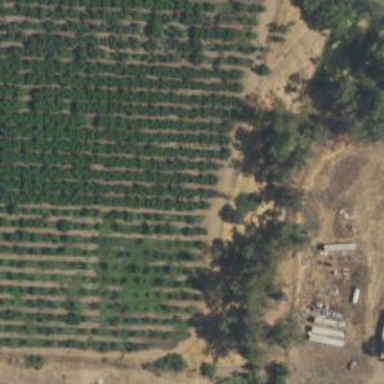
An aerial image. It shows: Orchard.